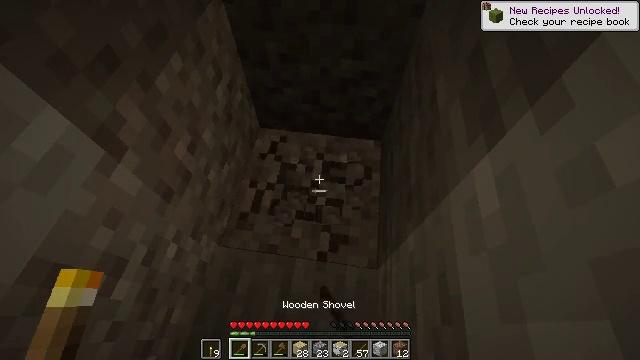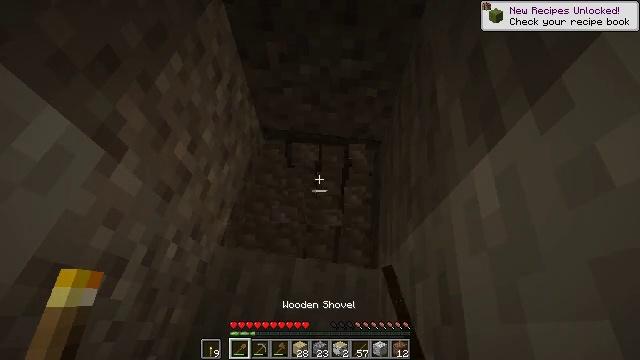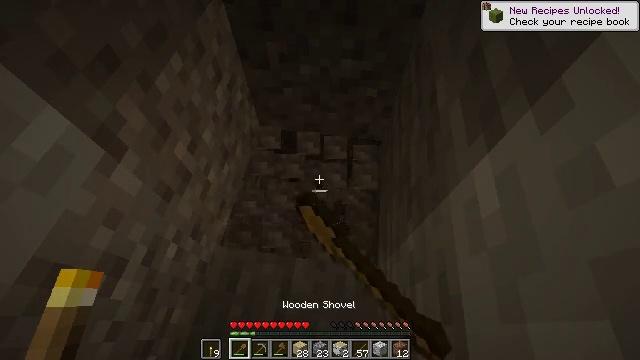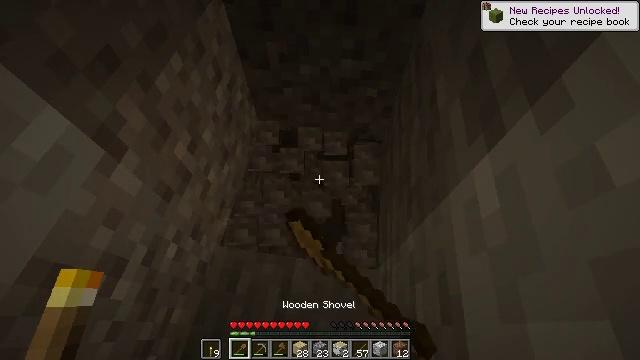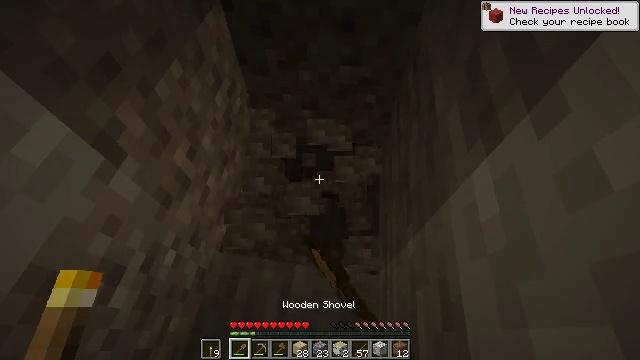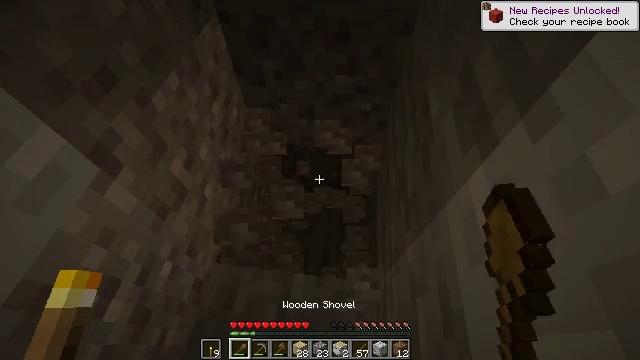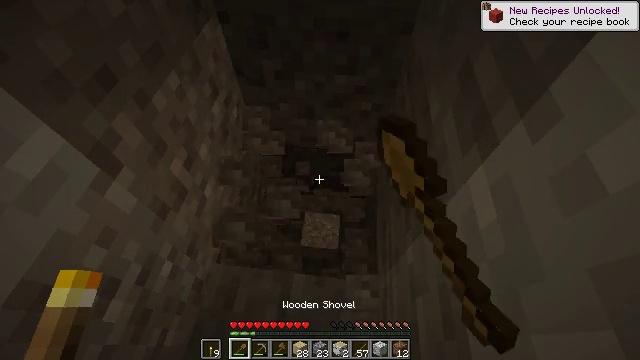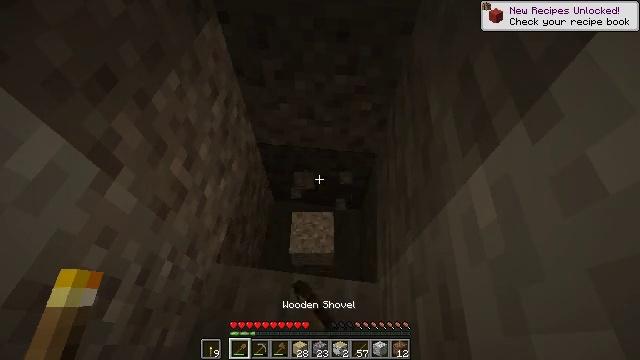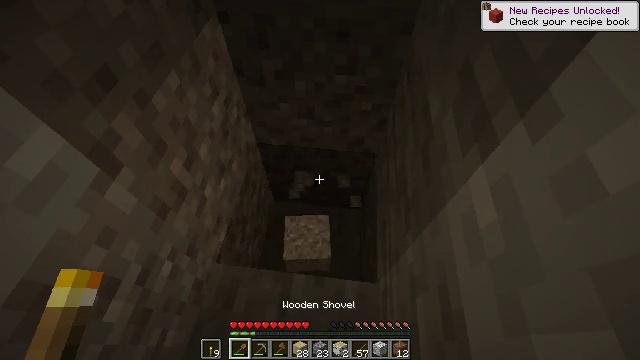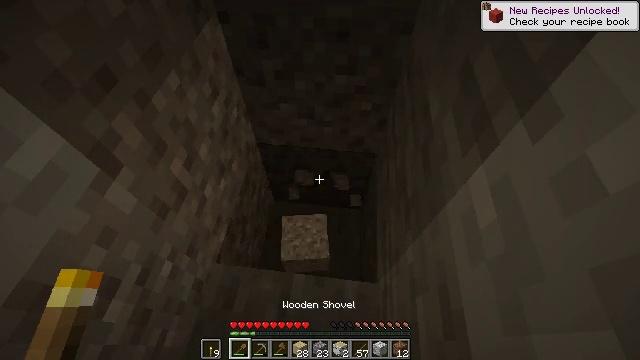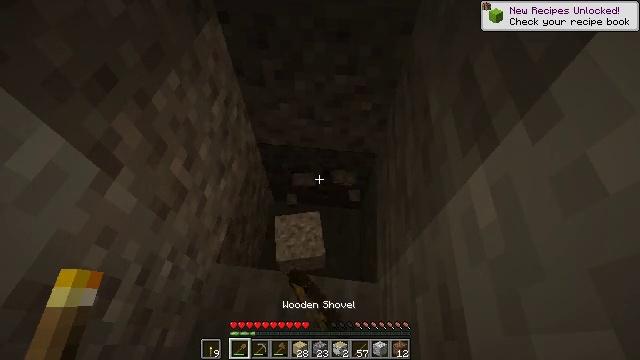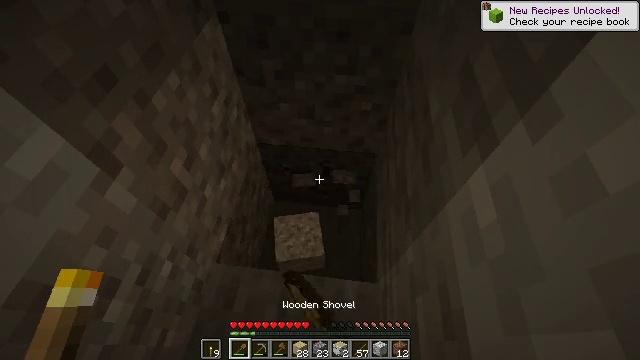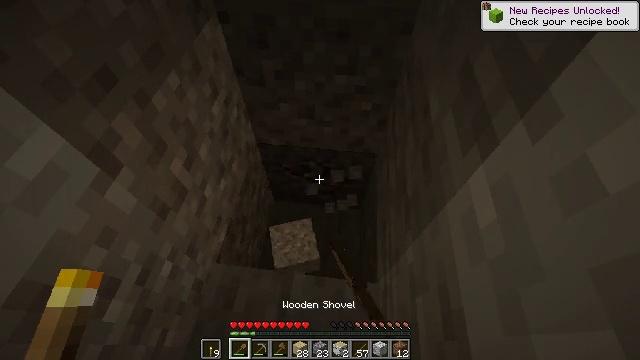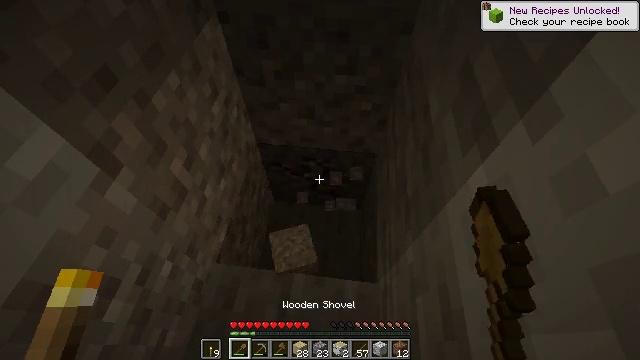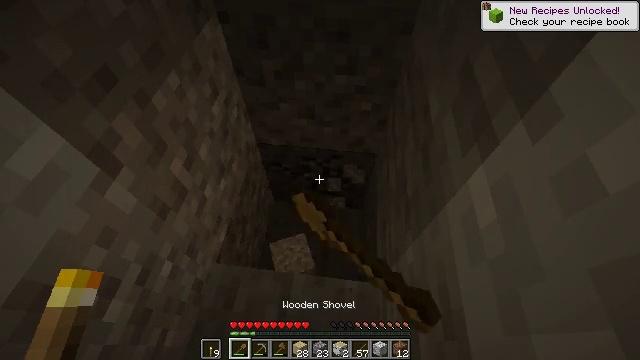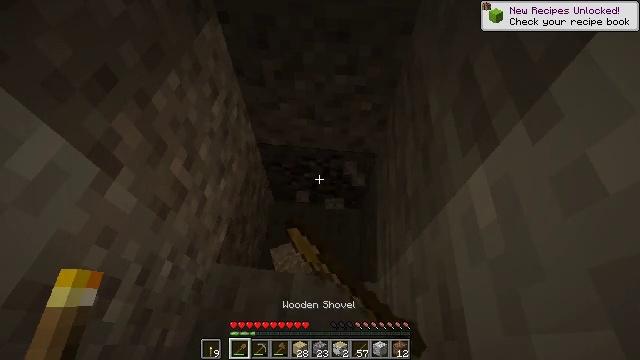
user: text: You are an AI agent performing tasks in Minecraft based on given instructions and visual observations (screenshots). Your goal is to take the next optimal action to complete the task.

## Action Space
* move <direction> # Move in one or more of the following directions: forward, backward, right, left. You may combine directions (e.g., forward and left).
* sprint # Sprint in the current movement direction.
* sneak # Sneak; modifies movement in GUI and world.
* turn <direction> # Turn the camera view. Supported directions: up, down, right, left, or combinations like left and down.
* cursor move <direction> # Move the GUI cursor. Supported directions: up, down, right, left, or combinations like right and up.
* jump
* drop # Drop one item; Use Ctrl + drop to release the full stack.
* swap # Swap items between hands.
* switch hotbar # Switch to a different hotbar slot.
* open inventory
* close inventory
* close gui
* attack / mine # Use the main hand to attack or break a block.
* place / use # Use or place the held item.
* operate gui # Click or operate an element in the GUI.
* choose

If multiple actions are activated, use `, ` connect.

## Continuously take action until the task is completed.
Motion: motion action
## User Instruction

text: Collect gravel for your inventory.
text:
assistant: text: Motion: attack / mine
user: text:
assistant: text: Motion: attack / mine
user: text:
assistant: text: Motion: attack / mine
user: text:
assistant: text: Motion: turn up, attack / mine
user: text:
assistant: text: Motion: turn right and up, attack / mine
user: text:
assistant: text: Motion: attack / mine
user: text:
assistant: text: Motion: attack / mine
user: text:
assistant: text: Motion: attack / mine
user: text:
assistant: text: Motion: attack / mine
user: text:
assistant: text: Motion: attack / mine
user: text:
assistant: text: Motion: attack / mine
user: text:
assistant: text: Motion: attack / mine
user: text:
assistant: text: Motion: attack / mine
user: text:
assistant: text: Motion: attack / mine
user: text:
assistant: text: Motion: attack / mine
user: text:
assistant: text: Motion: attack / mine
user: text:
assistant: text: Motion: attack / mine
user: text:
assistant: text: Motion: attack / mine
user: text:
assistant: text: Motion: attack / mine
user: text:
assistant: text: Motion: turn up, attack / mine
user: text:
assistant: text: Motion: turn up, attack / mine
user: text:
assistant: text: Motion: attack / mine
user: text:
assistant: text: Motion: turn up, attack / mine
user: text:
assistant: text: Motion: turn up, attack / mine
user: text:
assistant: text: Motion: attack / mine
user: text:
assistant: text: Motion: attack / mine
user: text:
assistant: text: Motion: attack / mine
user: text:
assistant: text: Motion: attack / mine
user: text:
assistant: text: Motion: attack / mine
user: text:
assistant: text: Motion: attack / mine